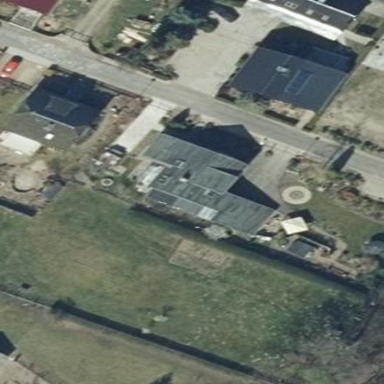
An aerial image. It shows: Flat-roofed grey house.